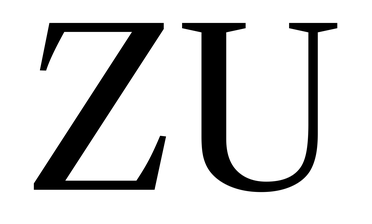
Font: LibreCaslonText_Regular